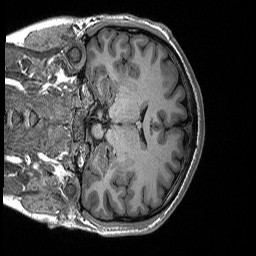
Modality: T1w
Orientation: coronal
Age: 18
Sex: male
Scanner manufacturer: siemens
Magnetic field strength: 3 T
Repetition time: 2.3 s
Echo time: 0.00298 s